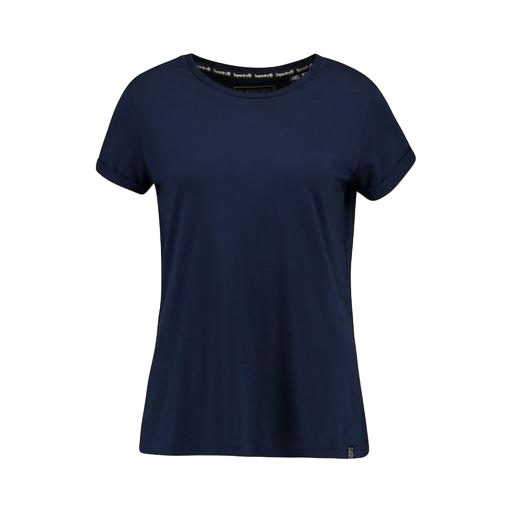
blue t-shirt only macy, dark blue tee, studio cool tee blue, white background